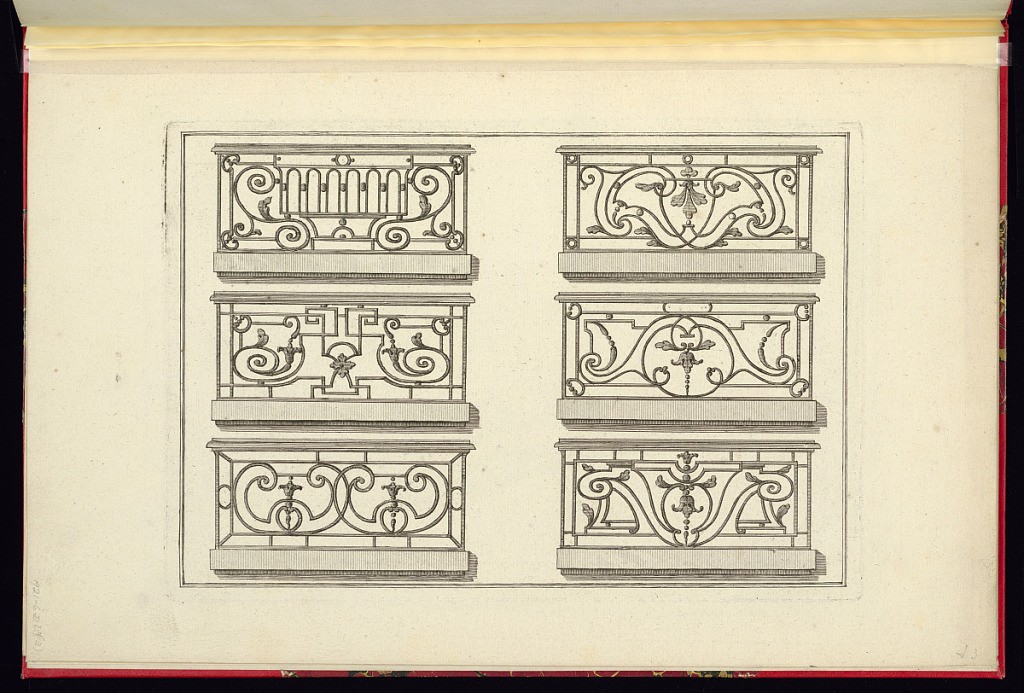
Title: Designs for Iron Balconies
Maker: Moreau, French, active 18th century
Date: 1761-1762
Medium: Engraving on laid paper
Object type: Print
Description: Two vertical rows of three varying iron designs for balconies. The plate is not signed.